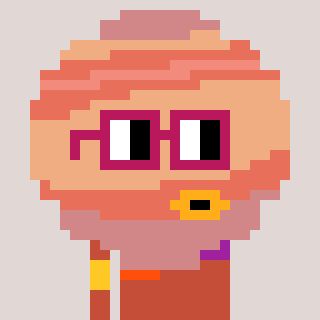
a pixel art character with square dark red glasses, a jupiter-shaped head and a rust-colored body on a warm background